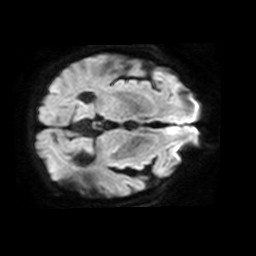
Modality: TRACE
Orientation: axial
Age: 71
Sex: male
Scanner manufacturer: philips
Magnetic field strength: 1.5 T
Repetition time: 4.911 s
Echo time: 0.07794 s